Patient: sex F, age 63
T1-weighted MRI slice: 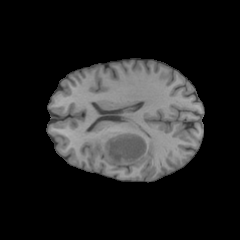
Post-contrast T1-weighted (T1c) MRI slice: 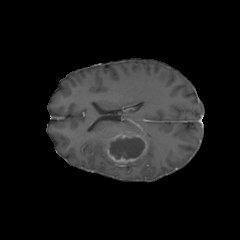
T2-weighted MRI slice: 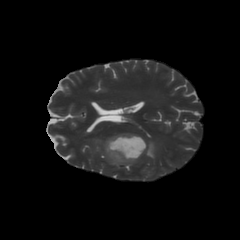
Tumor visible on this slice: yes
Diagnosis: Glioblastoma, IDH-wildtype
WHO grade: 4